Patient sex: M
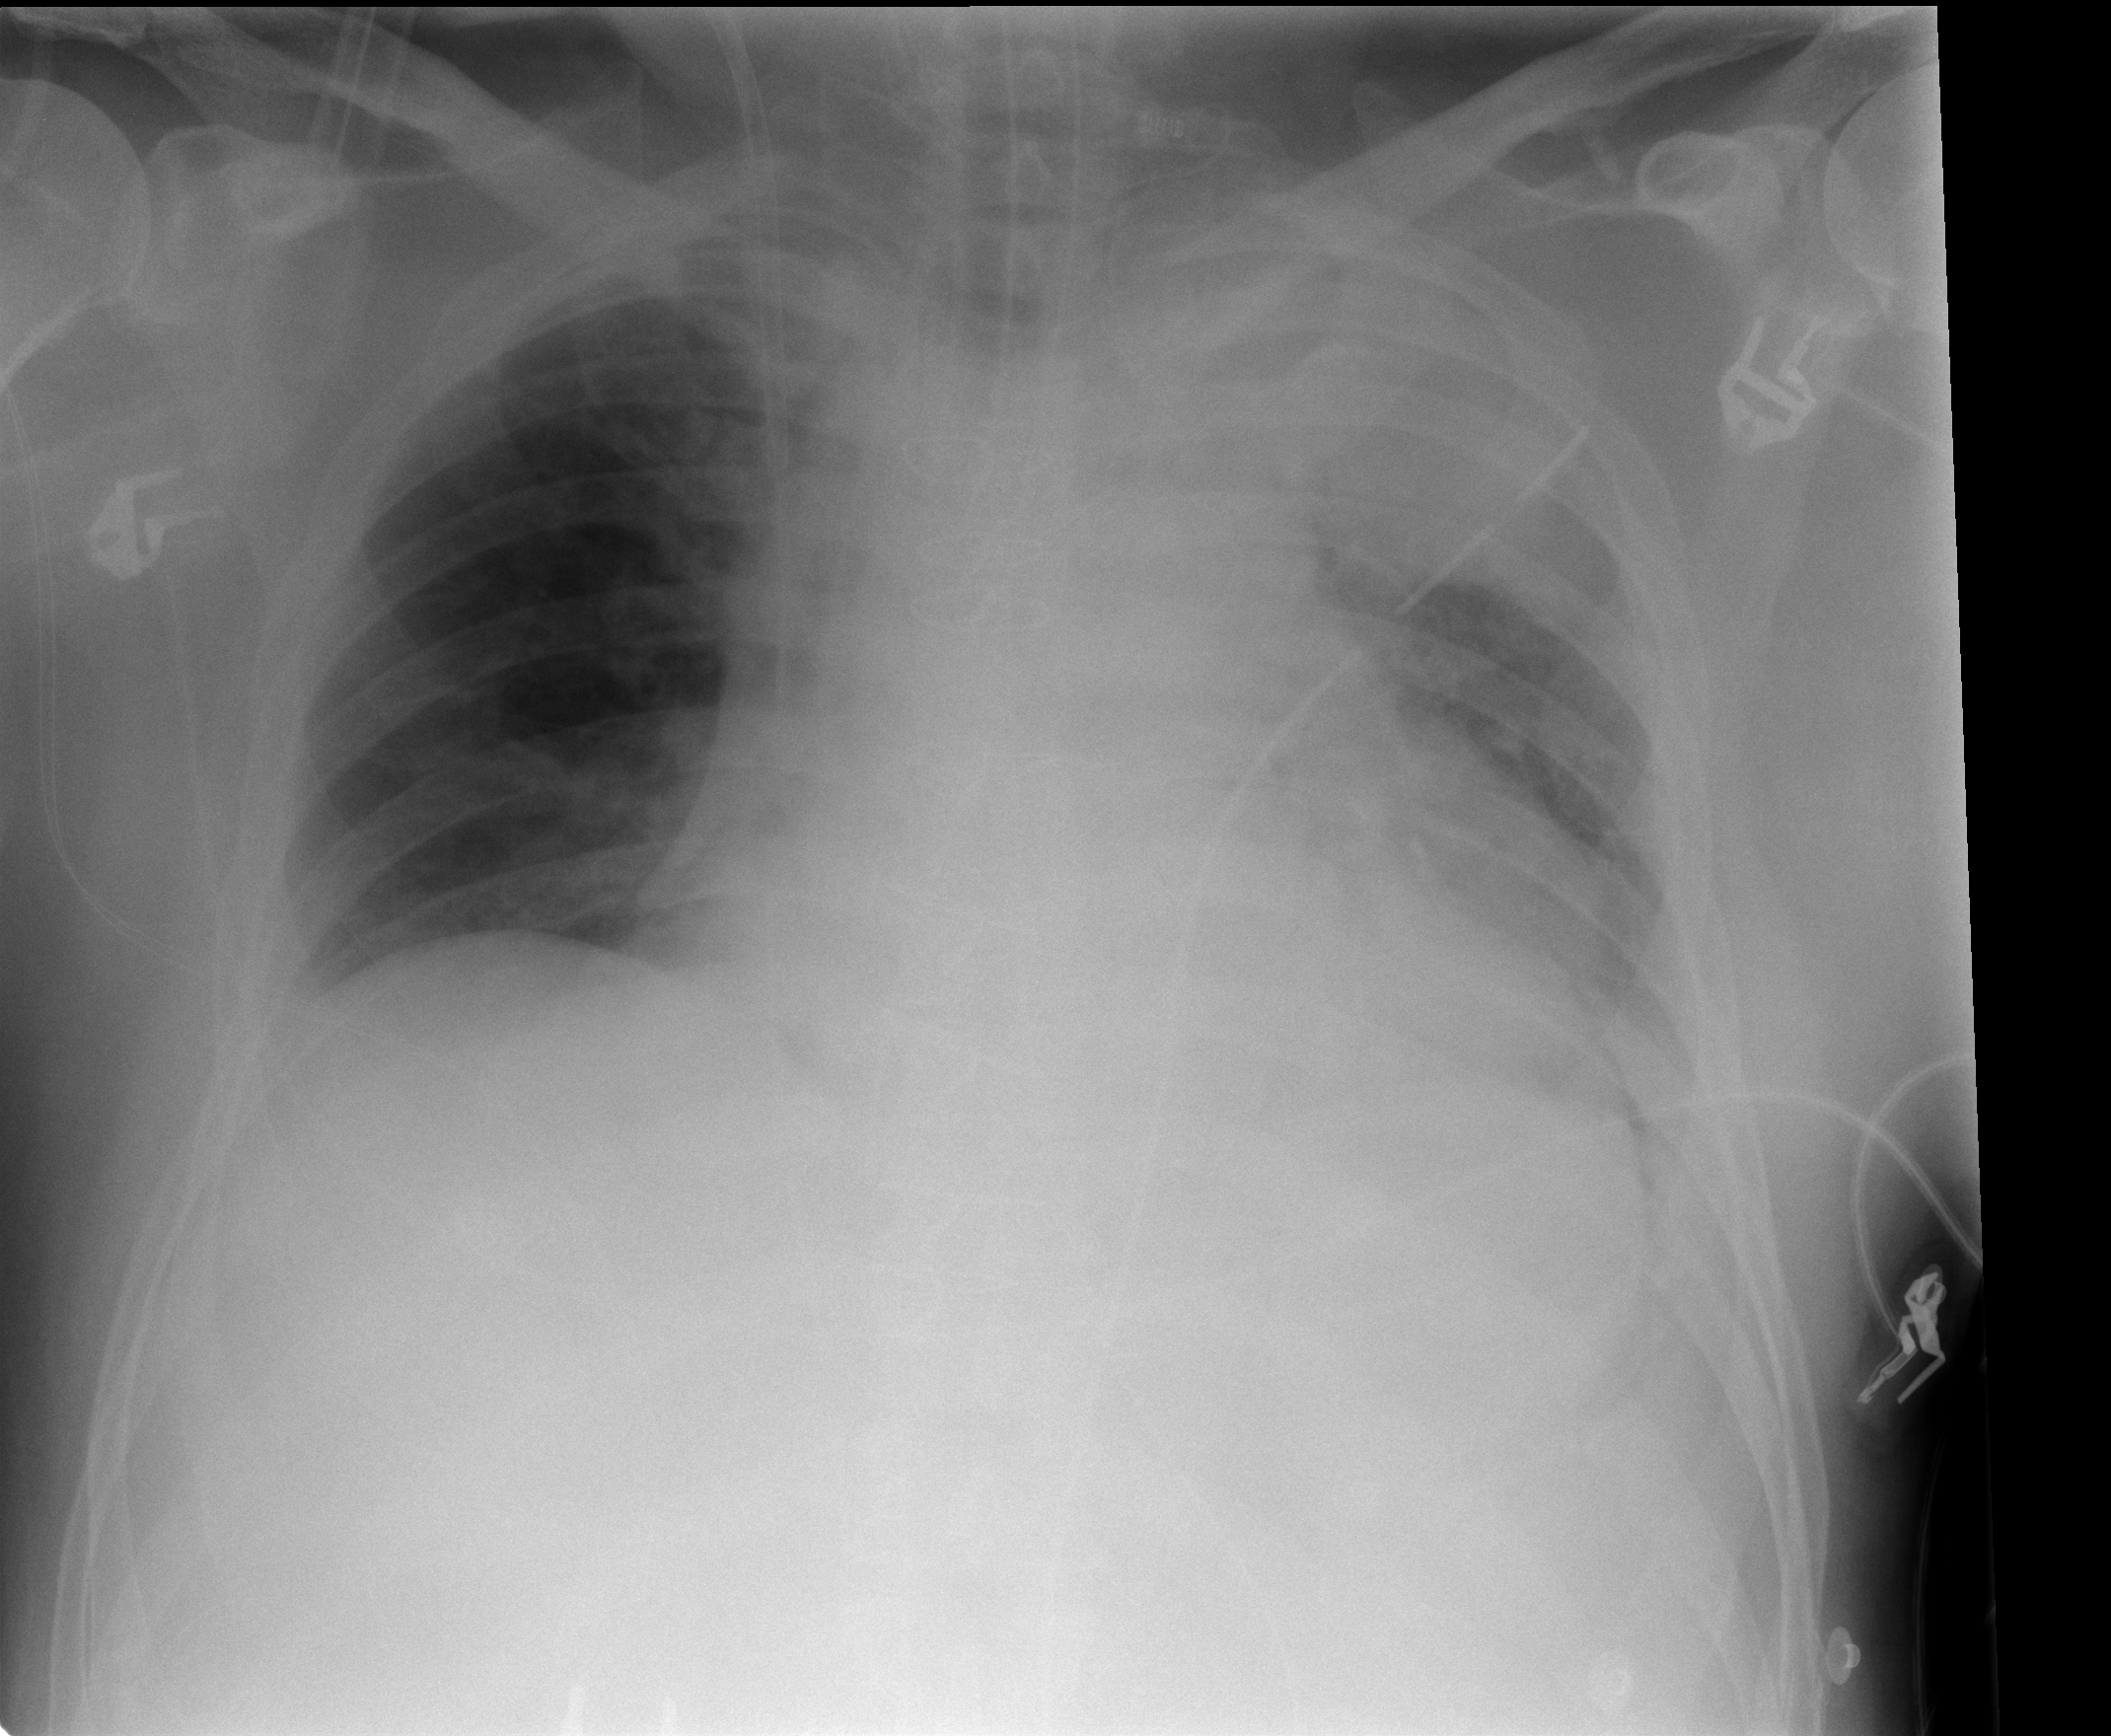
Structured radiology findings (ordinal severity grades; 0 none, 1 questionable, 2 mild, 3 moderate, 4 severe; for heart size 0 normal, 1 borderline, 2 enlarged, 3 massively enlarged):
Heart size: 2
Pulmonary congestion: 1
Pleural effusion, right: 1
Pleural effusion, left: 3
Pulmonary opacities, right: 0
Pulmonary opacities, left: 0
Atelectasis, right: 0
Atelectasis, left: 4